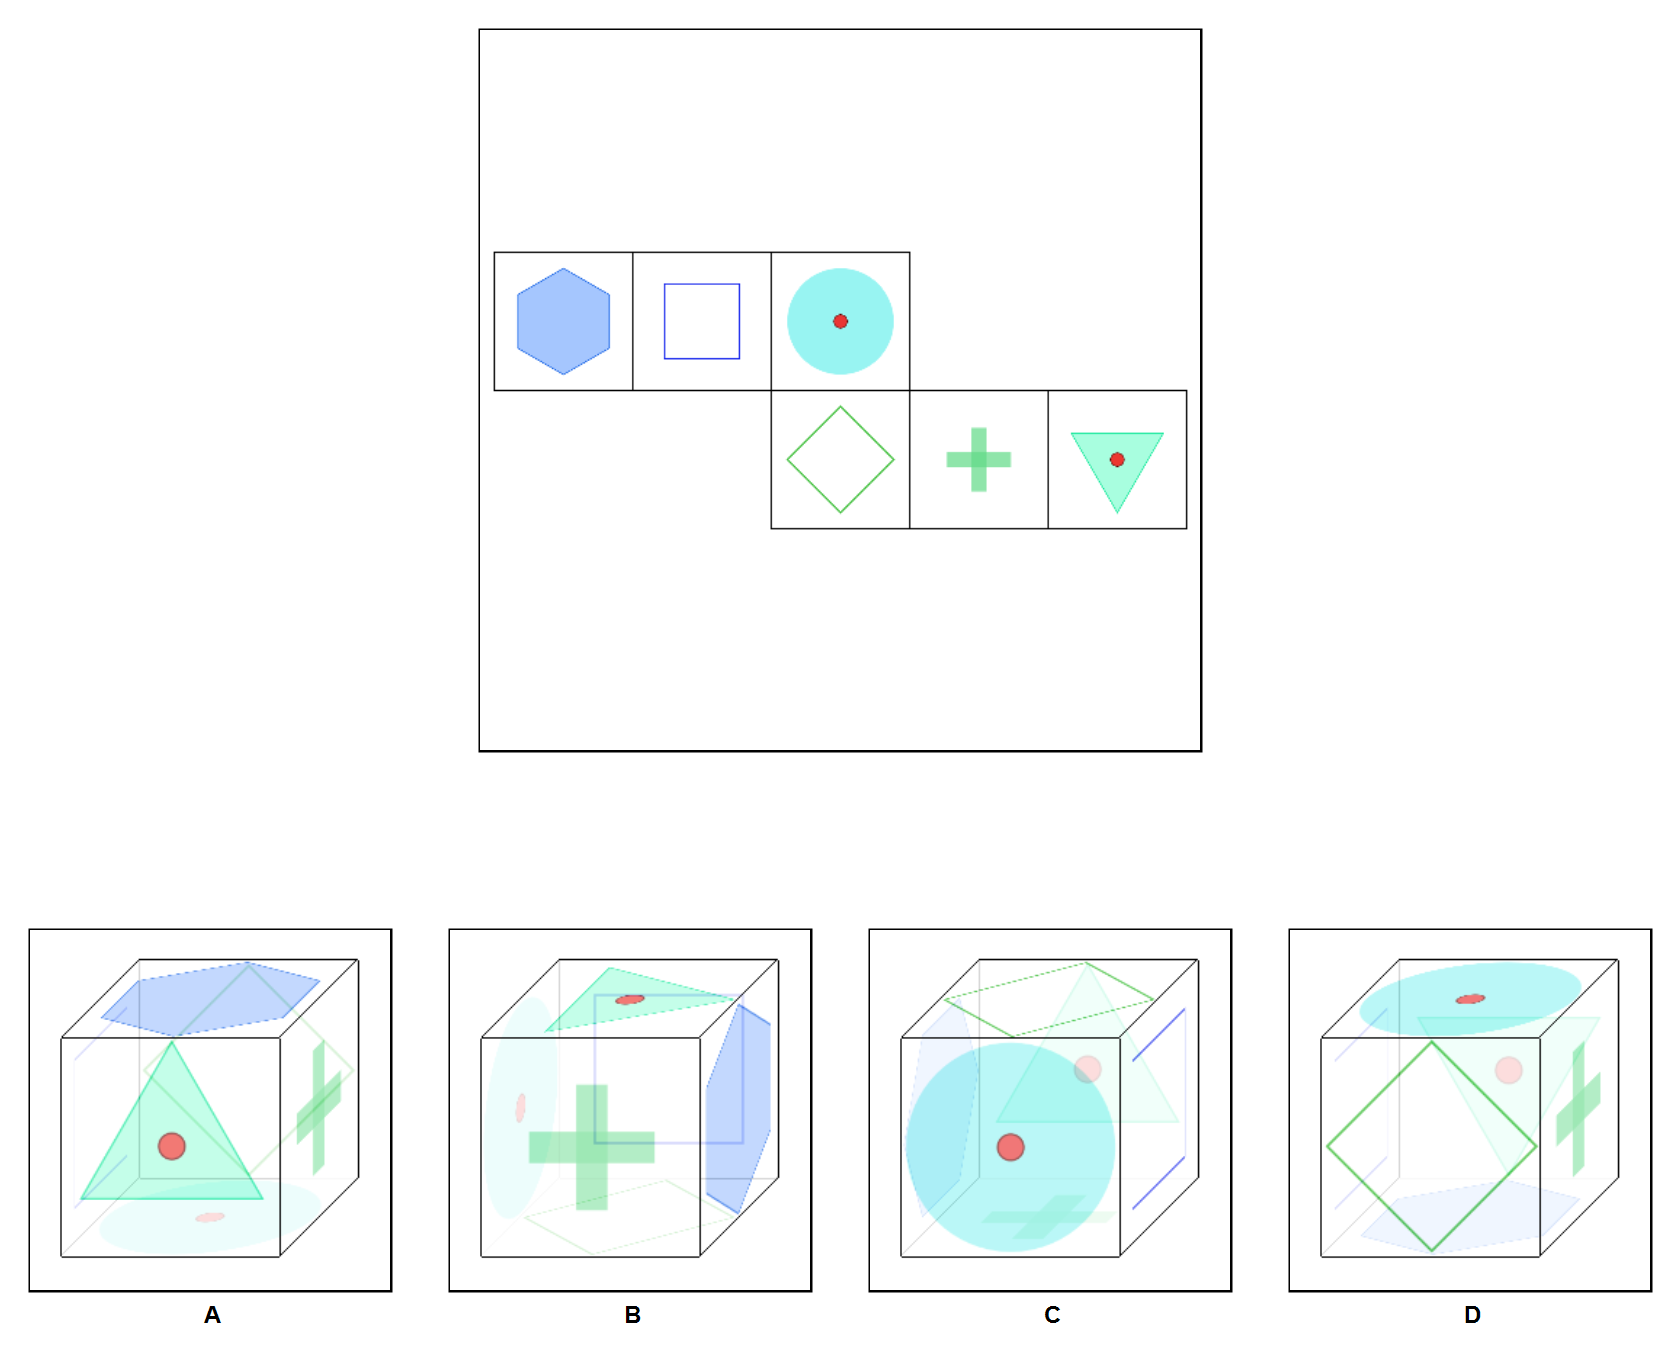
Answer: C